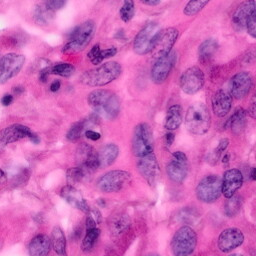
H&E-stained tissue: Pancreatic